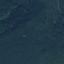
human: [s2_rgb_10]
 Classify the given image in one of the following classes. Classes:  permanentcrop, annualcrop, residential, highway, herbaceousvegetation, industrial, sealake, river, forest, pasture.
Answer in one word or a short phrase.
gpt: Forest